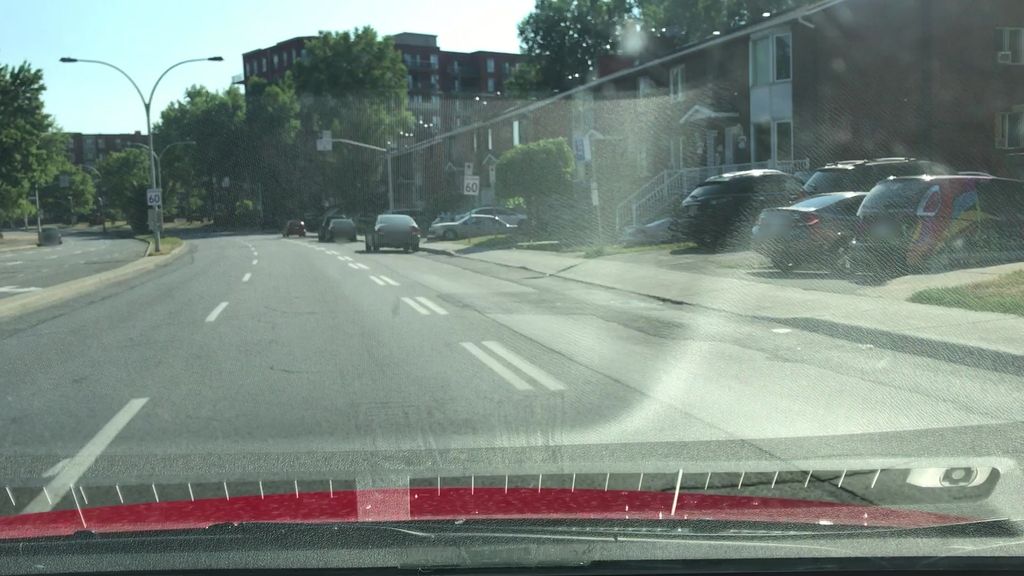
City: montreal